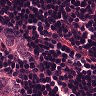
Metastatic tissue present: yes